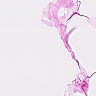
Metastatic tissue present: no